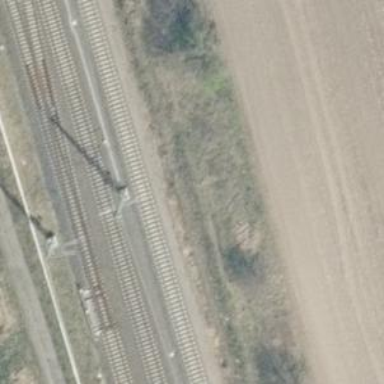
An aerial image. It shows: Railway signal.